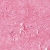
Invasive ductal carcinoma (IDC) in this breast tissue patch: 0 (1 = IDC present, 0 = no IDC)